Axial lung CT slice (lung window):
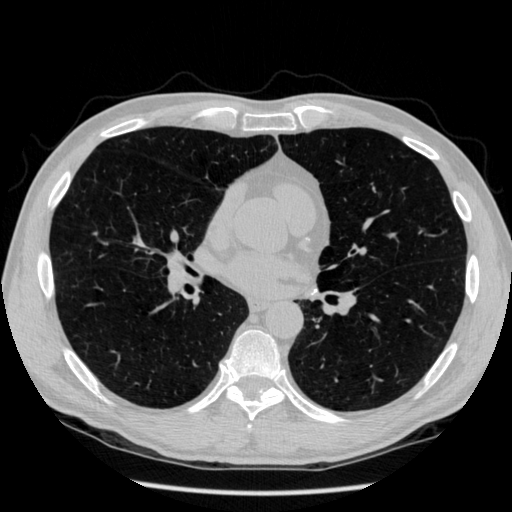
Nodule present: no